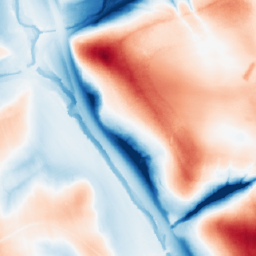
Category: trend_removal
Decomposition family: local_polynomial
Decomposition parameters: window_size: 101
degree: 2
Upsampling method: area
Upsampling parameters: scale: 2
Upsampling scale: 2